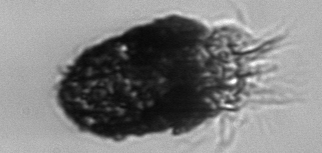
Label: Stenosemella_pacifica